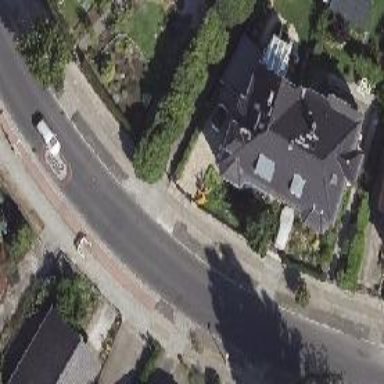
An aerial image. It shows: Residential road with asphalt surface. There are sidewalks on both sides and cycle tracks on both sides with asphalt surface on the left side.